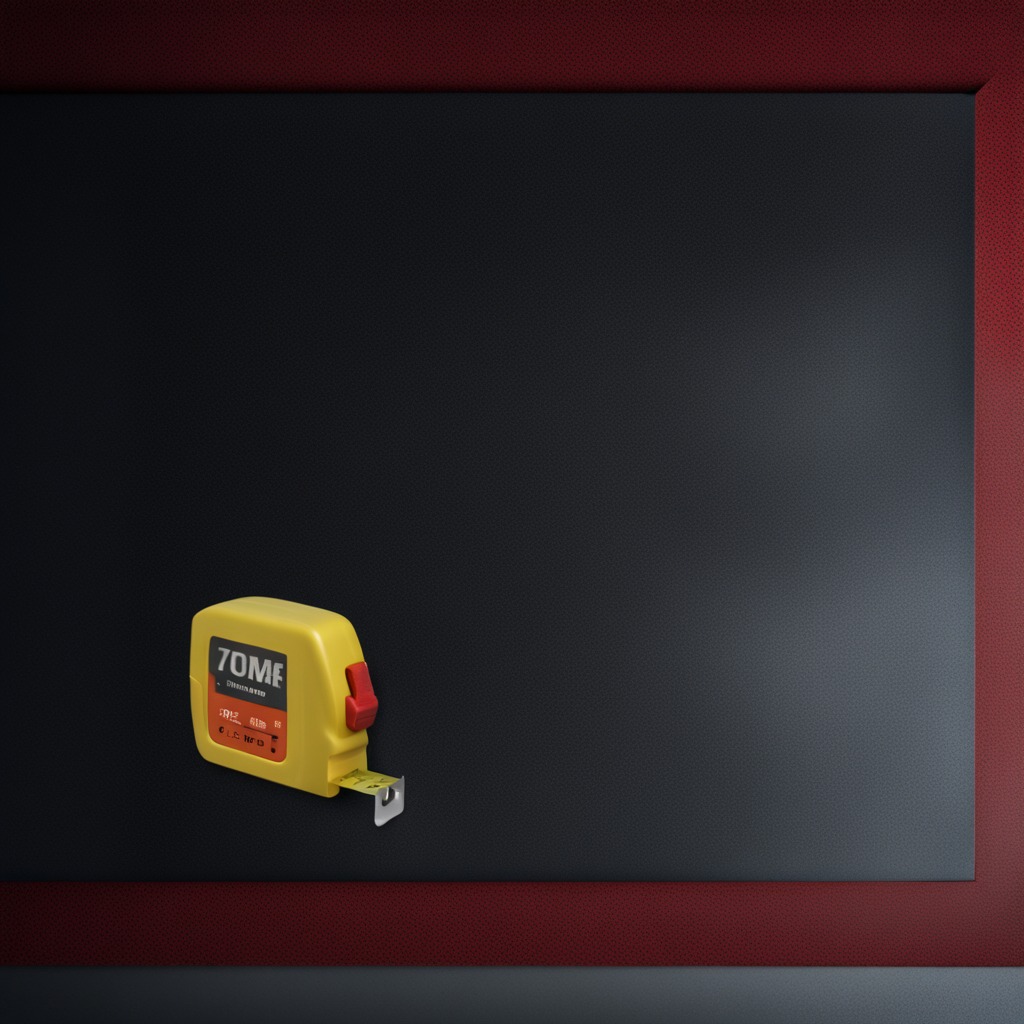
A measuring tape is lying on the clean granite tabletop covered with a red rubber mat inside a workshop at night dim ambient light soft shadows worn but beneath the mat